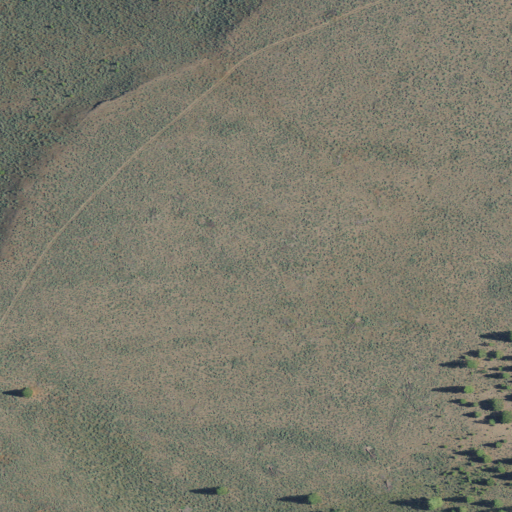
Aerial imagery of ridge(s) in Oregon named Windy Ridge containing only shrub